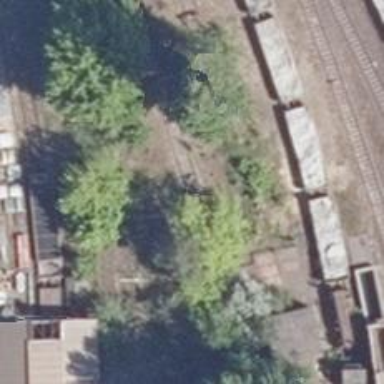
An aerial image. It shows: Railway spur service.